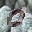
Label: 0